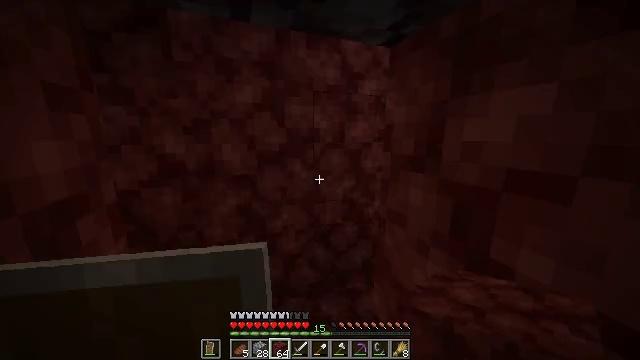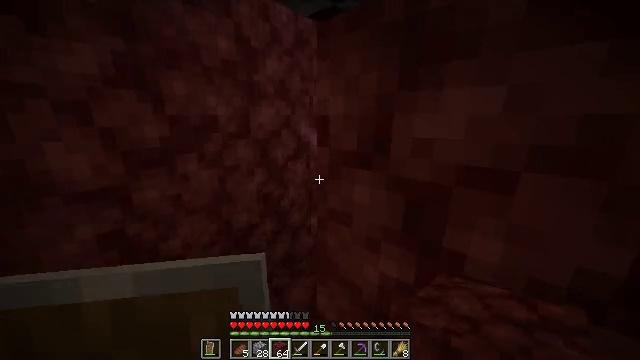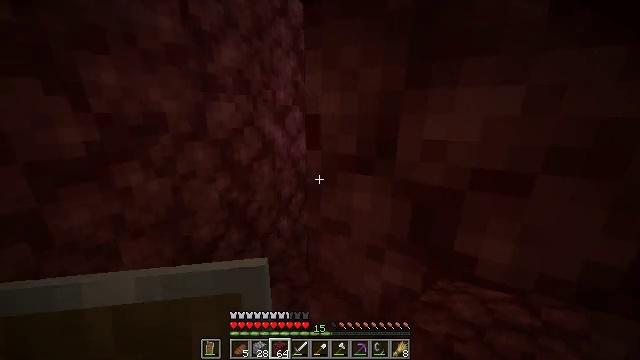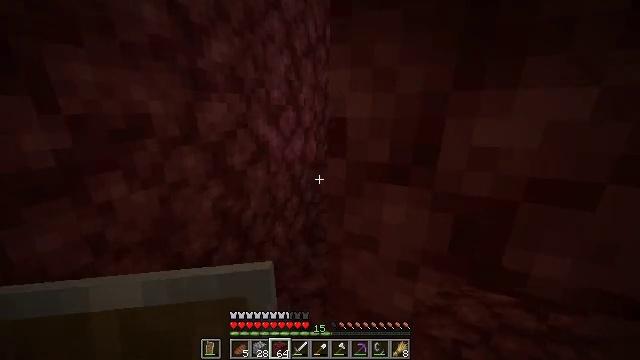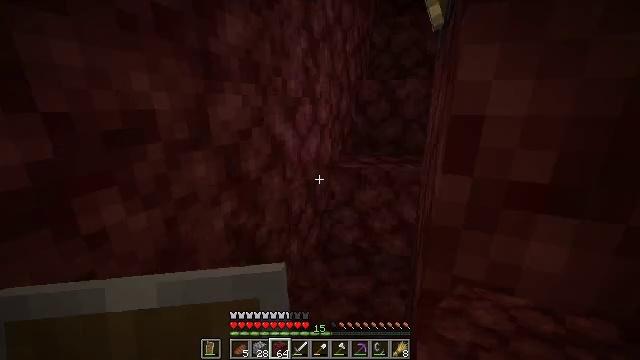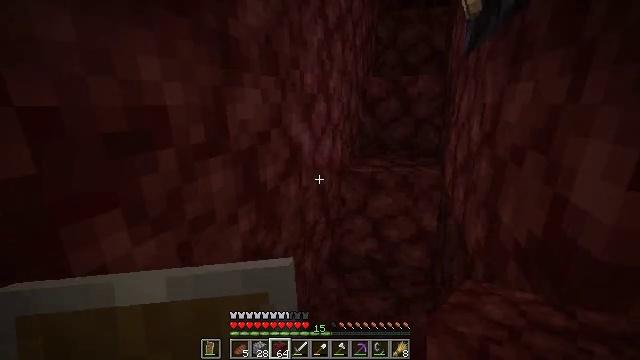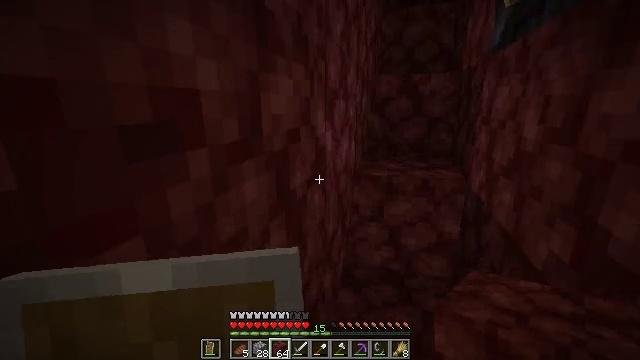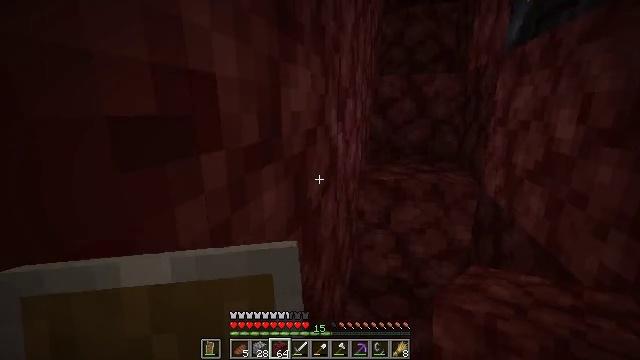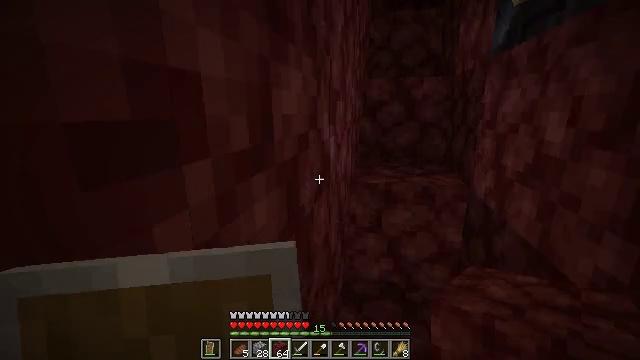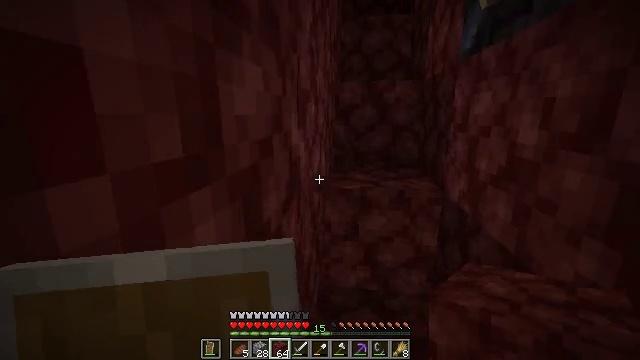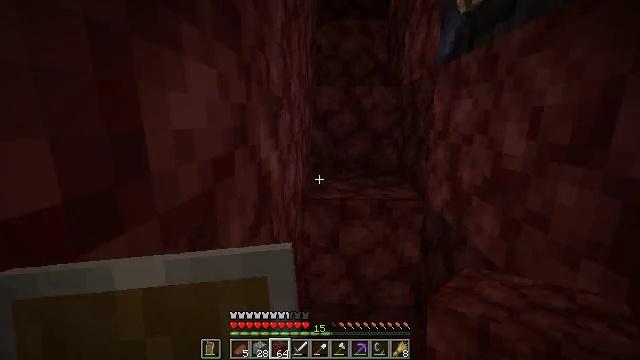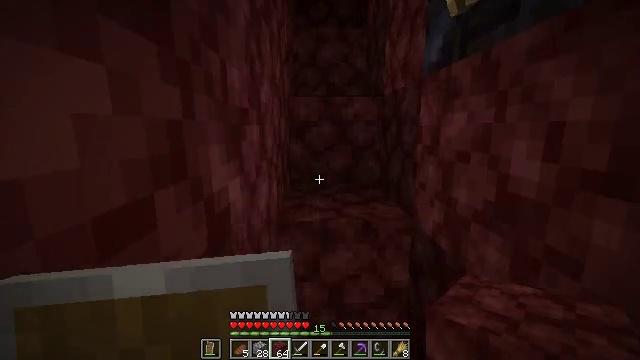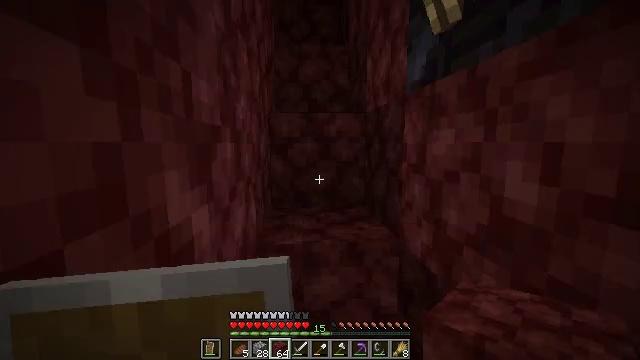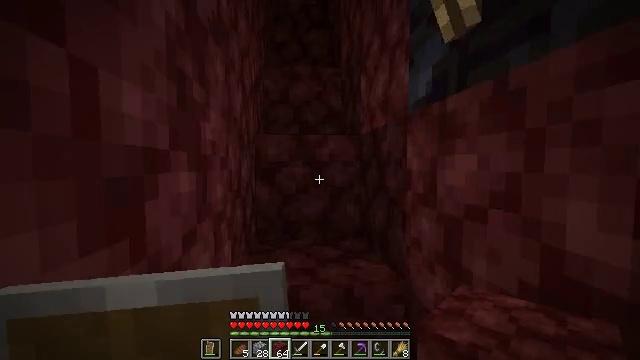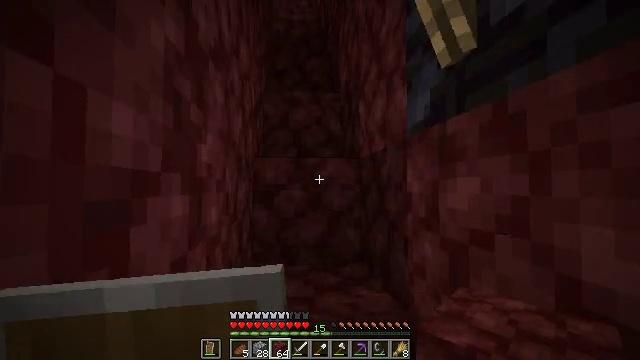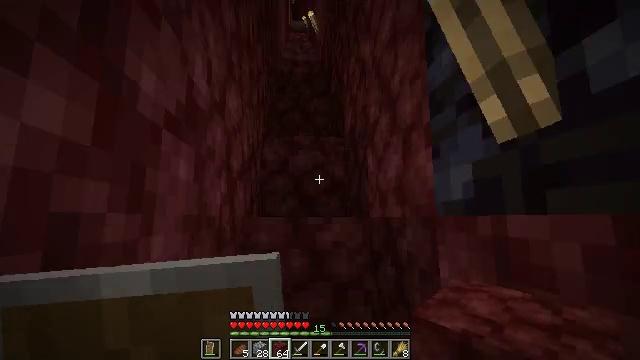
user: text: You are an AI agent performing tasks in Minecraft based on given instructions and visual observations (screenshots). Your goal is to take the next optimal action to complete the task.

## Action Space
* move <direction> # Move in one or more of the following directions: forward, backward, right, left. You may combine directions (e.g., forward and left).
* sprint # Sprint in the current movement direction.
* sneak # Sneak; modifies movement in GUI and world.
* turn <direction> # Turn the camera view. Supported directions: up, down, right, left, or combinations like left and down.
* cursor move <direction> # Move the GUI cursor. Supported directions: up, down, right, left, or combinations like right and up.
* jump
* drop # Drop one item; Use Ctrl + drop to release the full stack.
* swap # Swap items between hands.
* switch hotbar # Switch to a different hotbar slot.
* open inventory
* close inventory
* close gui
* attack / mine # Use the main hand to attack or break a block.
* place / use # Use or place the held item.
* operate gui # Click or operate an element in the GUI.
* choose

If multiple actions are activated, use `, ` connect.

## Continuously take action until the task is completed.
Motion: motion action
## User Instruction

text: craft item air
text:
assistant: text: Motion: move forward and move left, turn right and down
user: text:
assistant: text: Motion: move forward and move left, turn right and down
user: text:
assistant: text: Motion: move forward and move left, turn right
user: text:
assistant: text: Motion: move forward and move left, turn right
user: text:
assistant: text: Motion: move forward and move left, turn right
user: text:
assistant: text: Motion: move forward and move left, turn right
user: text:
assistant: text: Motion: move forward and move left, turn right
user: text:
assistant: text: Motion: move forward and move left, turn right
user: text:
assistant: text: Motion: move forward and move left, turn right and up
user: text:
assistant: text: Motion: move forward and move left, turn right and up
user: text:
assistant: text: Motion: move forward and move left, turn right and up
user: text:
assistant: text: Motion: move forward, turn right and up
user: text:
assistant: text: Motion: move forward, turn right and up
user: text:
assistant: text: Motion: move forward, turn up
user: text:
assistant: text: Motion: move forward, turn up, jump
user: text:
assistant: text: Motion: move forward, turn left and up, jump
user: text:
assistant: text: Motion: move forward, turn up, jump
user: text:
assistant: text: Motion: move forward, turn up, jump
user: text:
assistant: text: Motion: move forward, turn up, jump
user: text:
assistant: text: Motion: move forward, turn left and up, jump
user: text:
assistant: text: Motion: move forward, turn left and up, jump
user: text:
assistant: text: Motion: move forward, turn up, jump
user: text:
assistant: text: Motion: move forward, jump
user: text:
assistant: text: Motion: move forward, jump
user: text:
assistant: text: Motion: move forward, jump
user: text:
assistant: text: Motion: move forward, jump
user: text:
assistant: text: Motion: move forward, jump
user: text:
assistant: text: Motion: move forward, jump
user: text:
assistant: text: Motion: move forward, jump
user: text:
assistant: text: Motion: move forward, jump